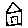
Label: house